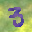
Label: 3